Group 1:
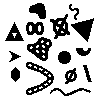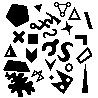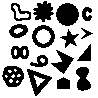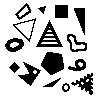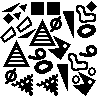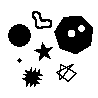
Group 2:
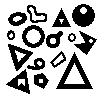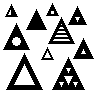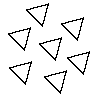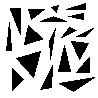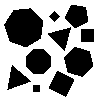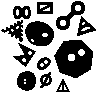
Rule separating the two groups: No pattern (variety of shapes) vs. all shapes have something in common.
Concepts: cluster, cluster_of_one, existence, shape_cluster
Author: Aaron David Fairbanks